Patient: sex M, age 64
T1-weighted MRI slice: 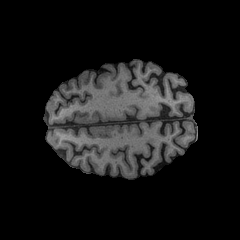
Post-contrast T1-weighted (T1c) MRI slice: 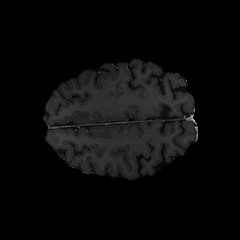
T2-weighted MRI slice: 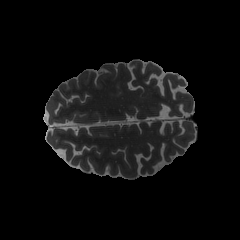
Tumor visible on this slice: no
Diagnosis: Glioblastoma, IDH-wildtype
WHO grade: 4